Current action and preconditions to check: trajectory_clear

Your task: For each precondition in the list above, predict whether it will hold at this action.

Consider the current scene as observed from the mobile robot's camera, and analyze the predicted future states of all dynamic agents (e.g., people, animals, vehicles, or any moving entities) within the NEXT SECOND.

IMPORTANT: Only answer "very likely" if you are absolutely certain—based on strong, clear evidence—that a dynamic agent will violate the precondition in the predicted future state. Do NOT answer "very likely" for unlikely, ambiguous, or low-probability risks.

Ask yourself for each precondition: Is there a high probability, with clear and convincing evidence, that the predicted future states of any dynamic agent will interfere with the predicted future state of the currently executing action within the NEXT SECOND, causing that precondition to fail?

Assess the risk level based on these predictions. Use "likely" or "very likely" if motions create a clear risk of interference.

Use "neutral" or "improbable" if agents are nearby but their predicted paths are clearly diverging or non-conflicting.

Failure Risk Categories: "very improbable", "improbable", "neutral", "likely", "very likely"

Answer Format: Output ONLY the probability_of_failure value from these categories: "very improbable", "improbable", "neutral", "likely", "very likely"

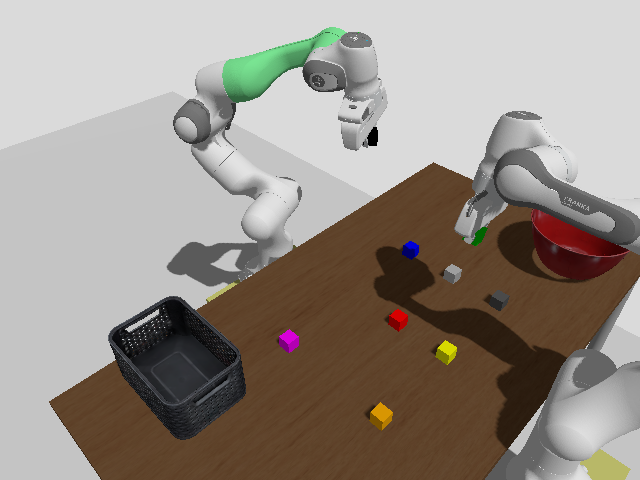

Answer: very improbable